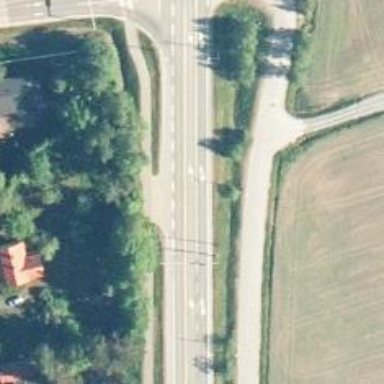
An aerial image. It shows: Primary road with asphalt surface.